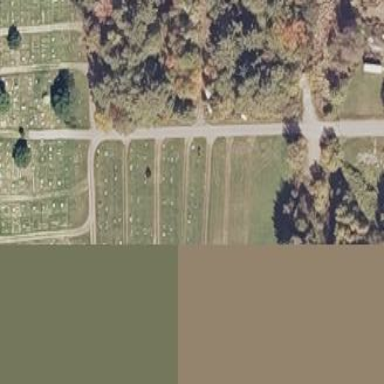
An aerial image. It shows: Cemetery.